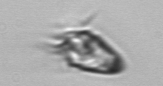
Label: Ciliophora